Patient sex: M
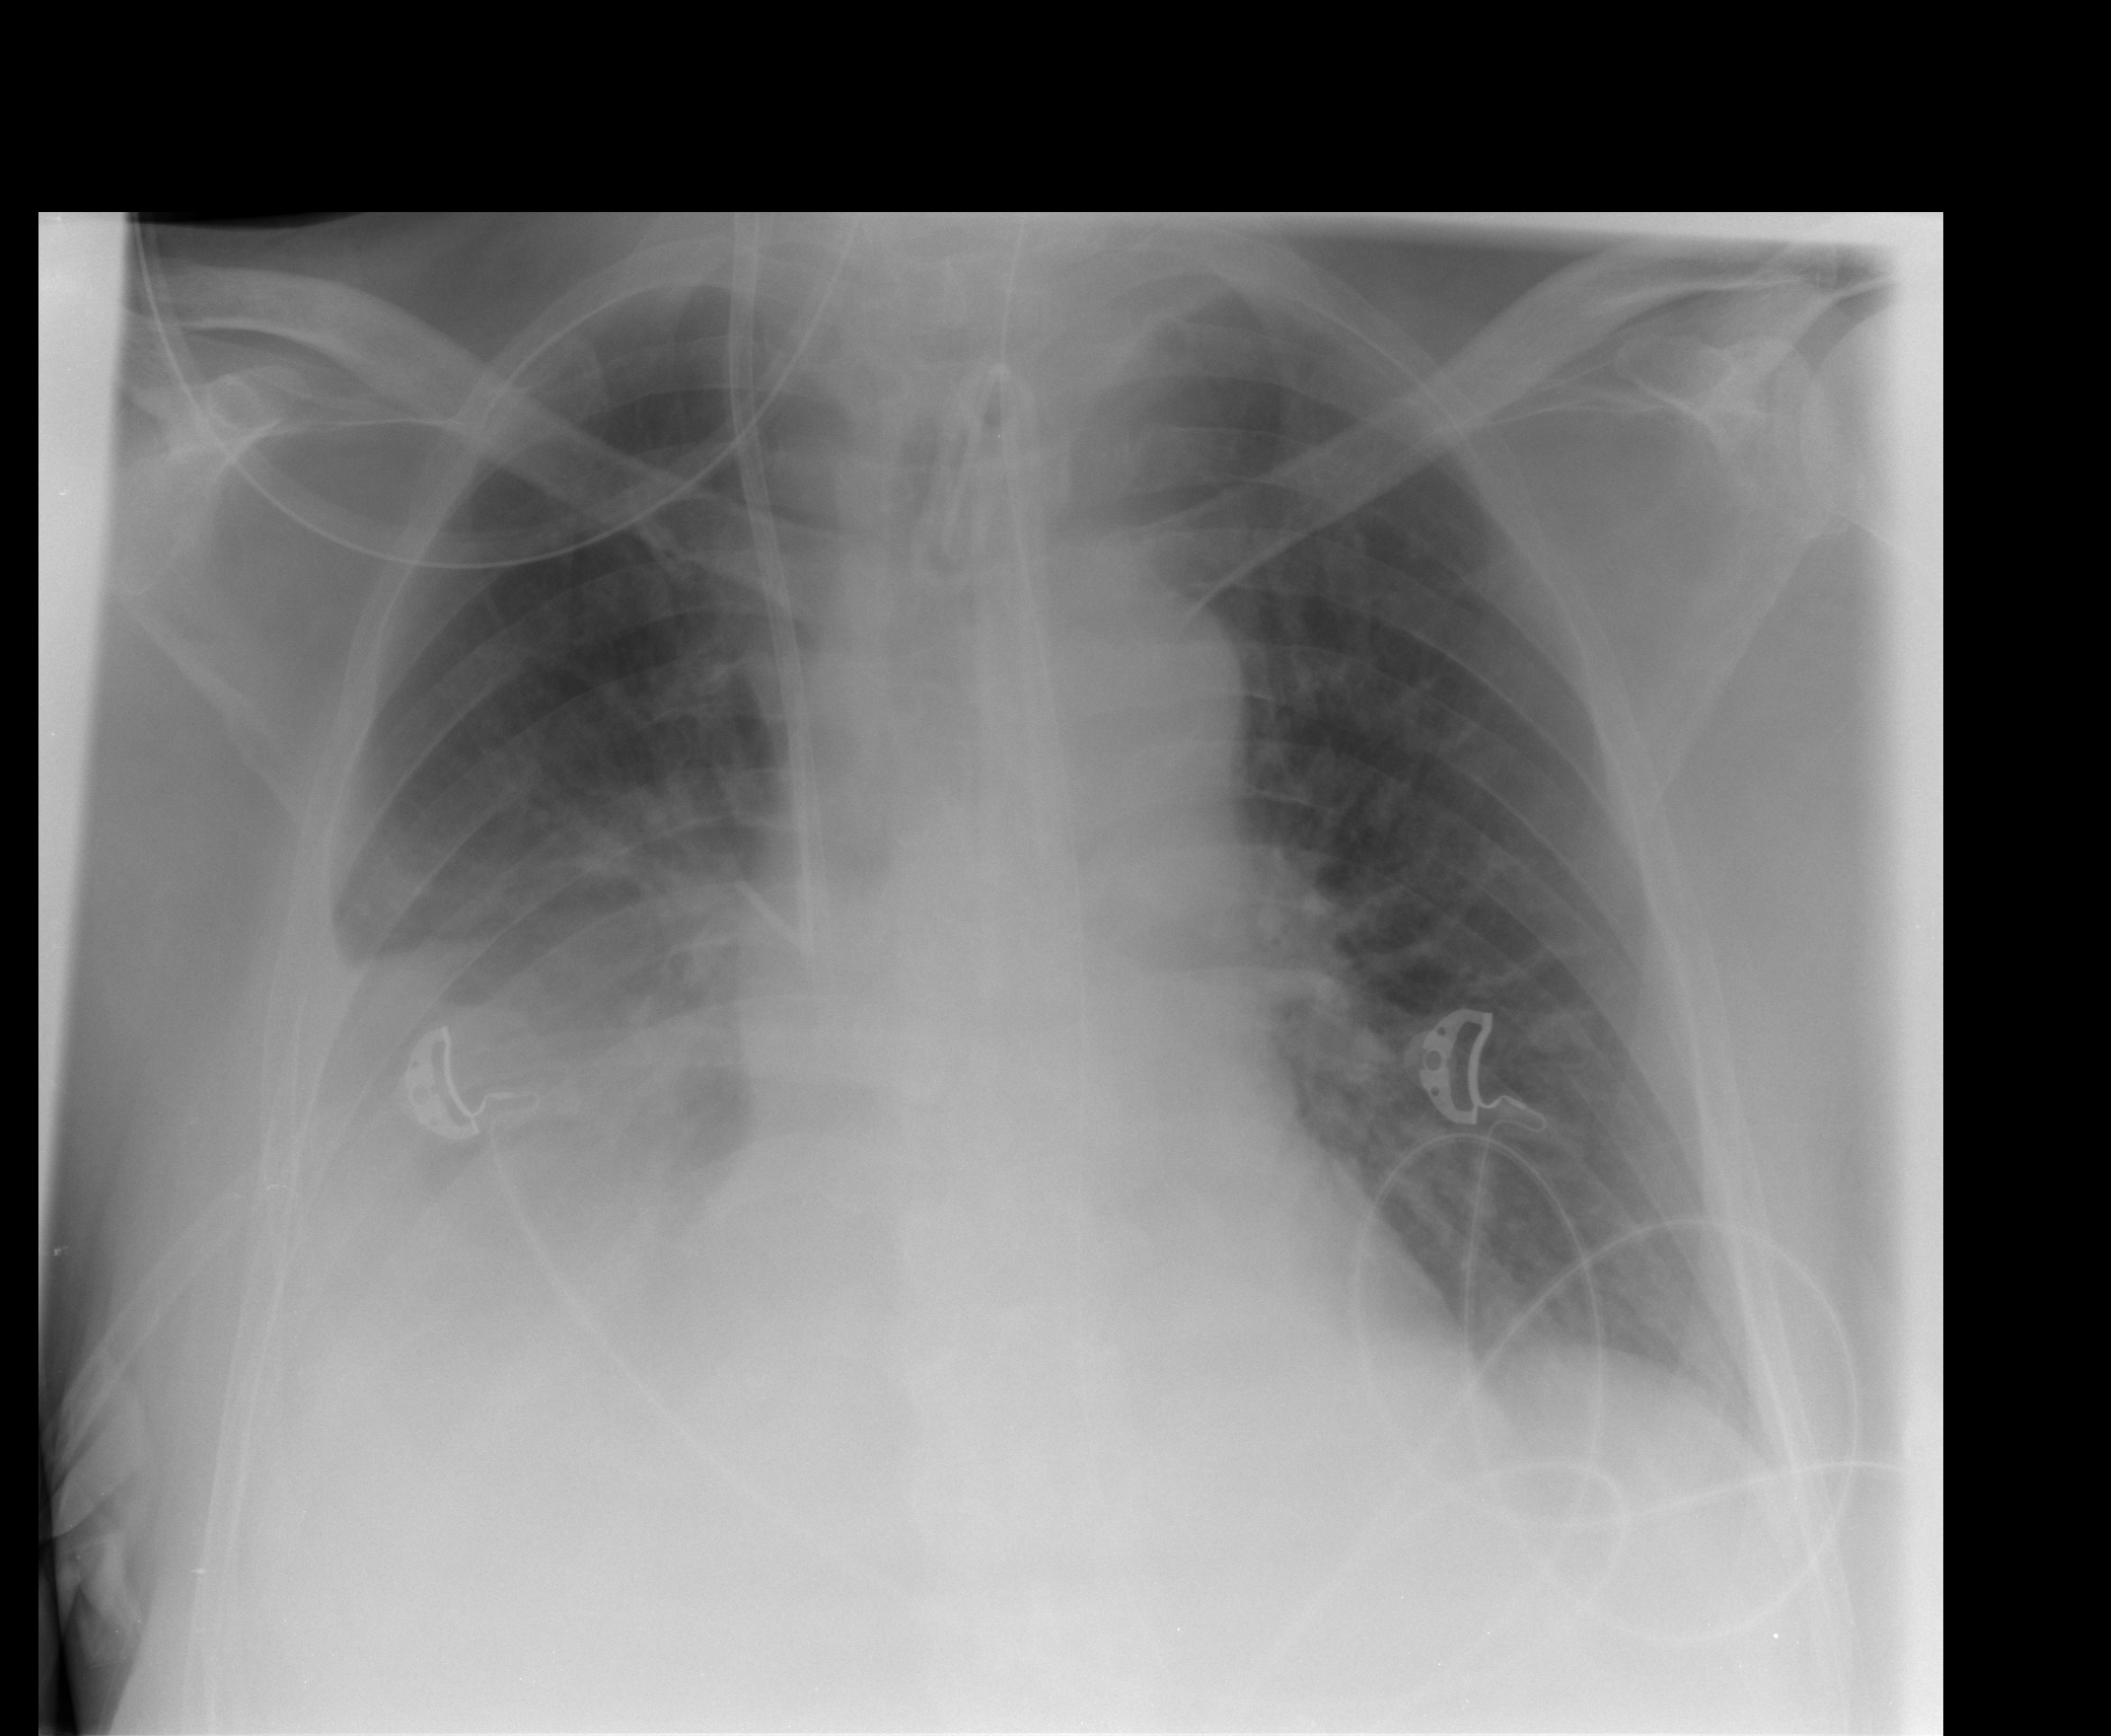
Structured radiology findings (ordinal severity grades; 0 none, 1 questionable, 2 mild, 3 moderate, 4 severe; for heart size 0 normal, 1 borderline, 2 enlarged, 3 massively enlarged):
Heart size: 0
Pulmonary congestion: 2
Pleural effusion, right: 3
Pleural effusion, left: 0
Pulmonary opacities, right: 0
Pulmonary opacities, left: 0
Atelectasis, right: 2
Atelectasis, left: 0